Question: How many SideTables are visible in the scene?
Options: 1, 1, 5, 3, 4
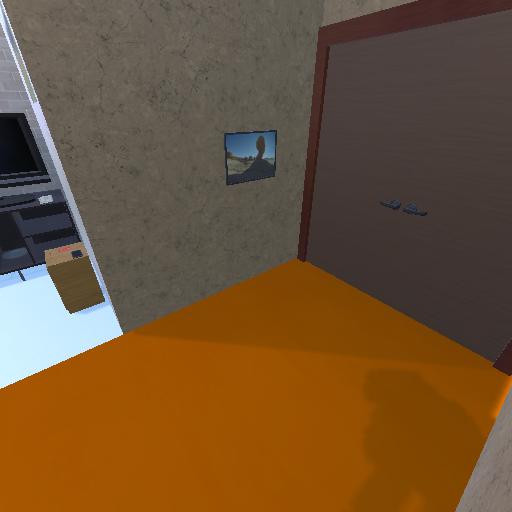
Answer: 1